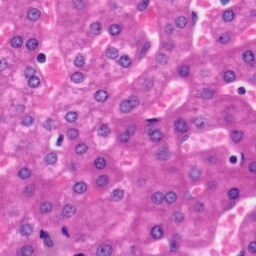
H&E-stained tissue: Liver